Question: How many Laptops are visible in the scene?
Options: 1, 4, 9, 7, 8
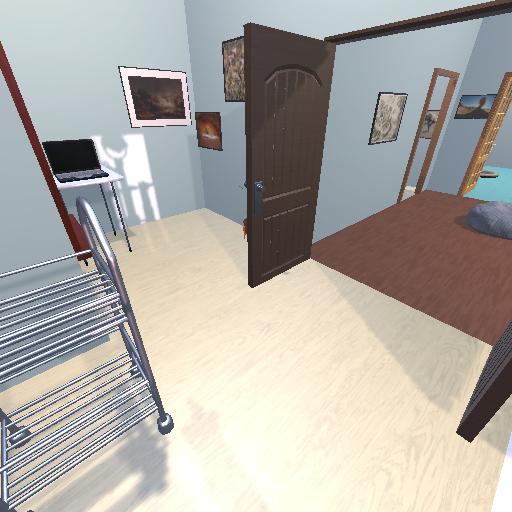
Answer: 1